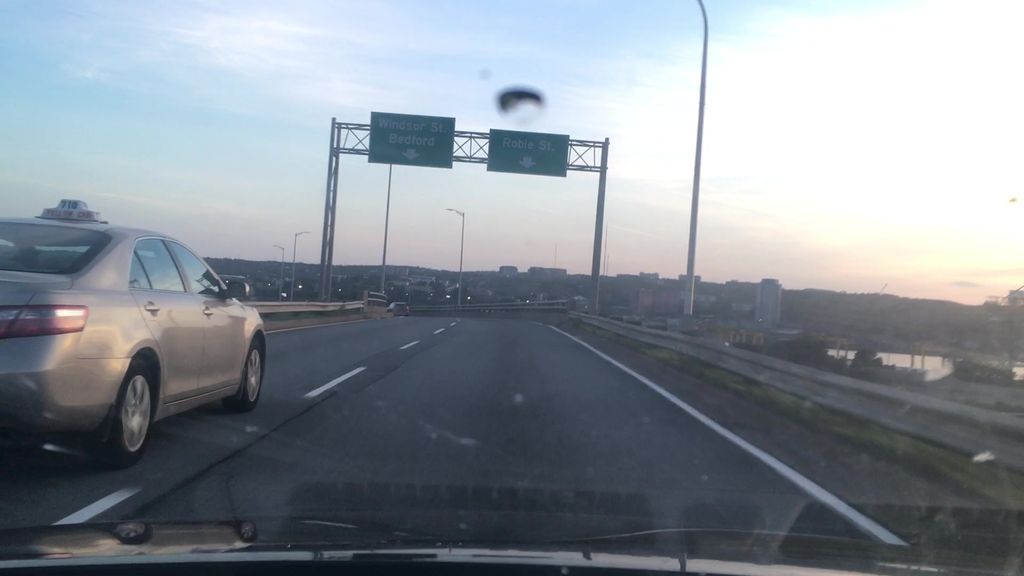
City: halifax